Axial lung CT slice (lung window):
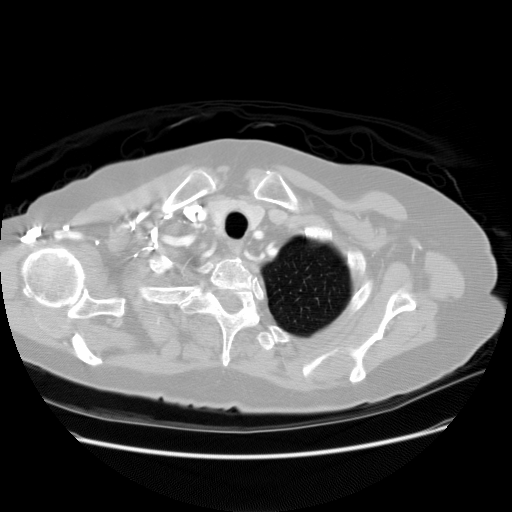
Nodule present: no